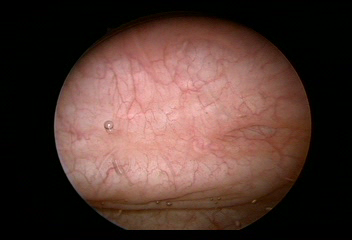
Modality: WLC
Class: Normal mucosa
Bladder cancer association: No